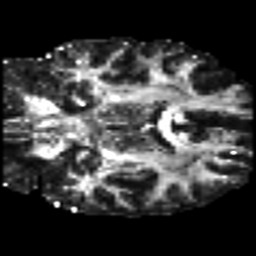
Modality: FA
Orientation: coronal
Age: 41
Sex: male
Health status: healthy
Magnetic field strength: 3 T
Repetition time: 8.4 s
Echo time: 0.0926 s